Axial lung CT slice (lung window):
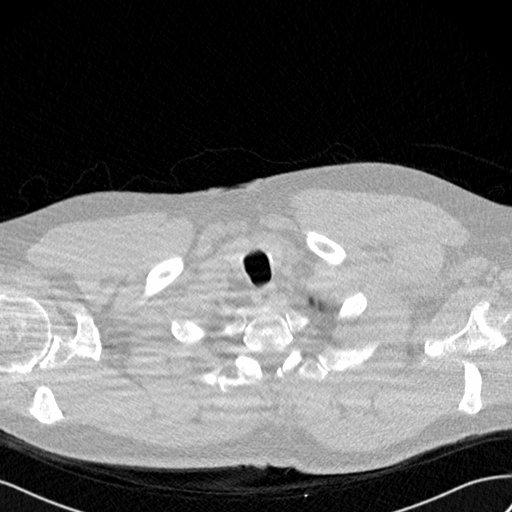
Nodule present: no